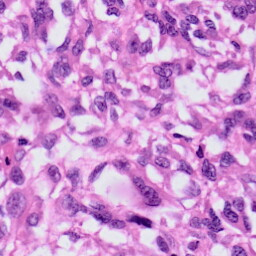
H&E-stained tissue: Skin